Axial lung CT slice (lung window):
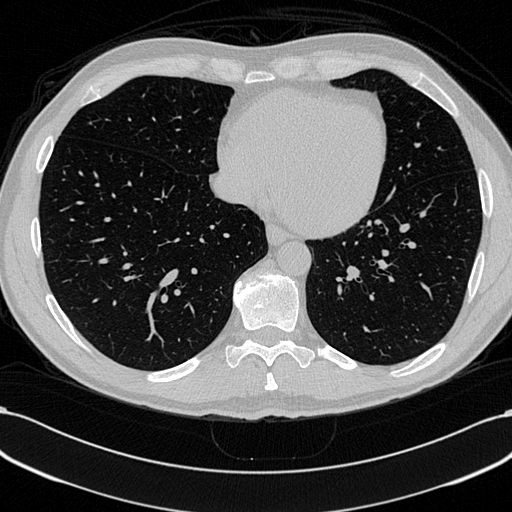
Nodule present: no